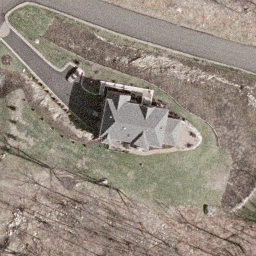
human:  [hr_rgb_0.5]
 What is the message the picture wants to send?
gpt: sparse residential